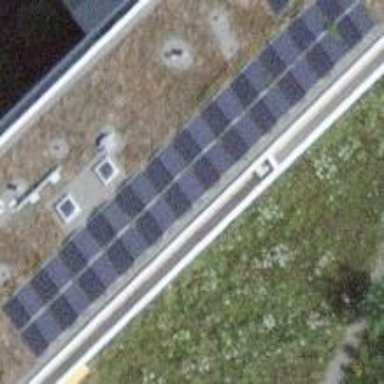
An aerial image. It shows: Solar power generator.